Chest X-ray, AP view. Patient: 32 years old, sex M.
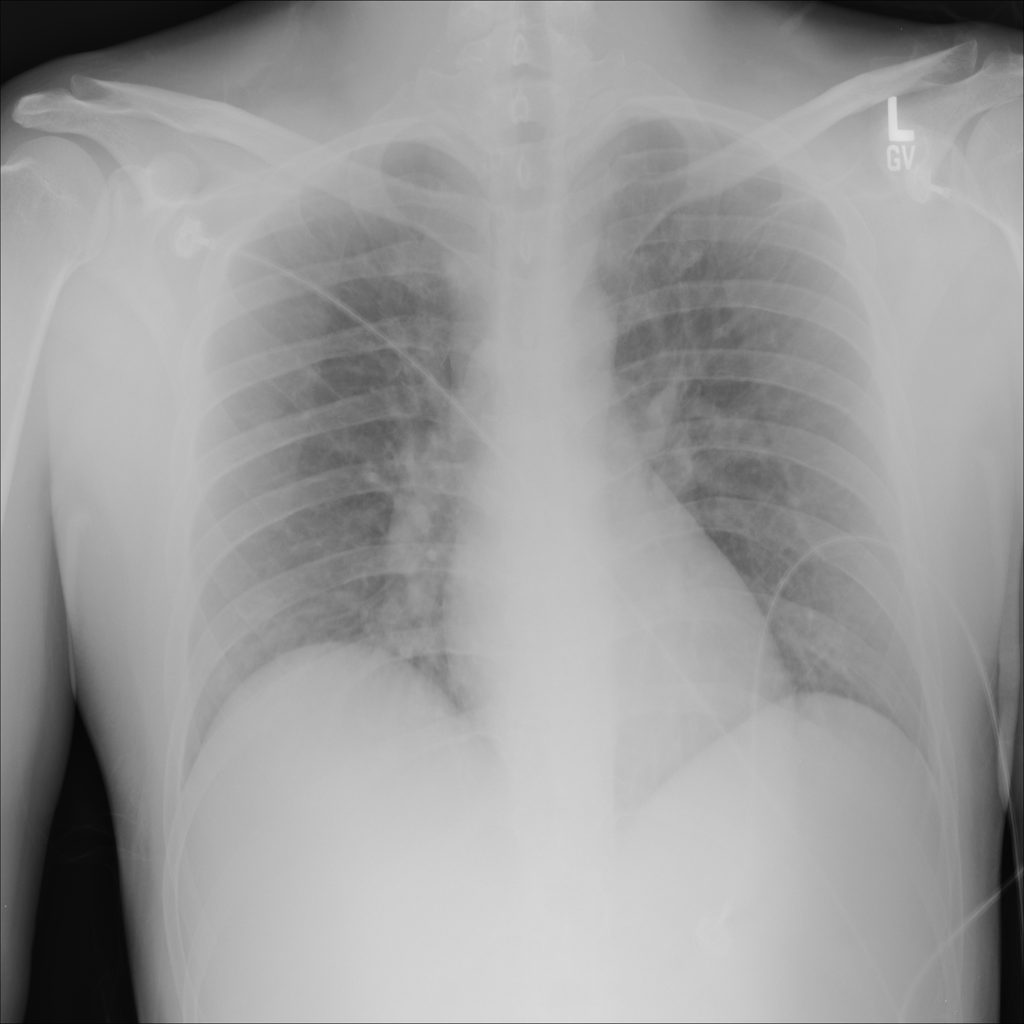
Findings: No Finding